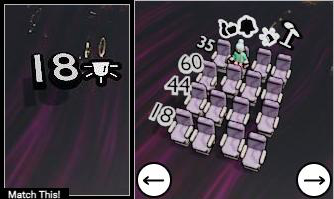
Task: seats
Answer: no